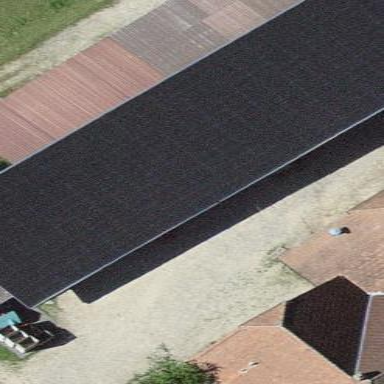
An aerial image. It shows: Barn.